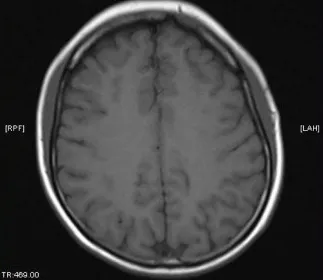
Pituitary MRI of the patient. ; Magnetic sensitivity weighted imaging showed no abnormal iron deposition accumulation.
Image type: radiology (mri)